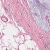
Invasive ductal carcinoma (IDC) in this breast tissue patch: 0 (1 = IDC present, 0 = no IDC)